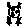
Label: moon